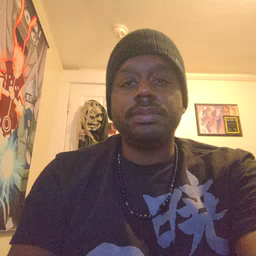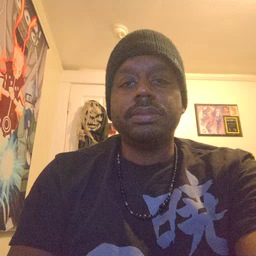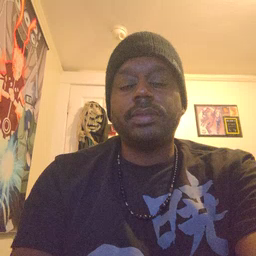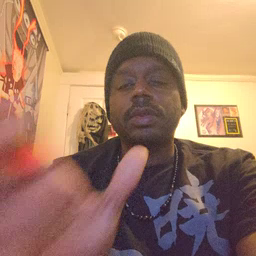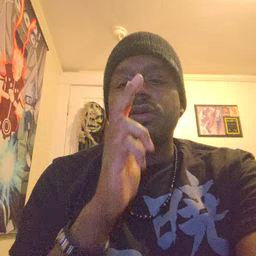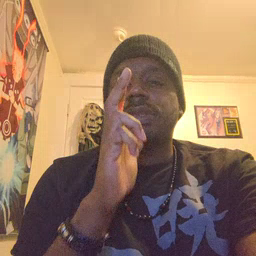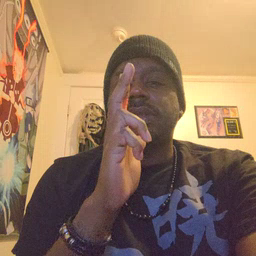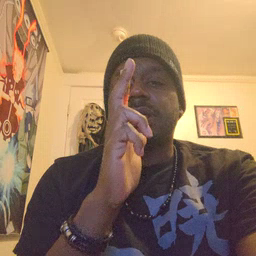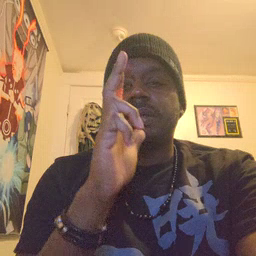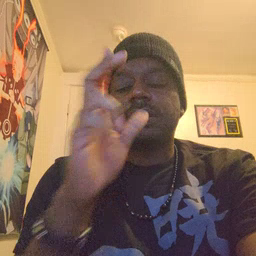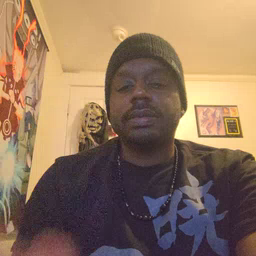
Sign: hen